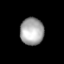
Tissue: lung
Cell type: Epithelial cells
Senescence score: 0.1615
Nuclear area (px): 630
Mean DAPI intensity: 167.284